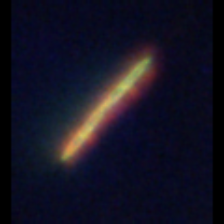
Taxon: Psuedo-nitzschia
Group: Diatoms